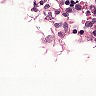
Metastatic tissue present: yes